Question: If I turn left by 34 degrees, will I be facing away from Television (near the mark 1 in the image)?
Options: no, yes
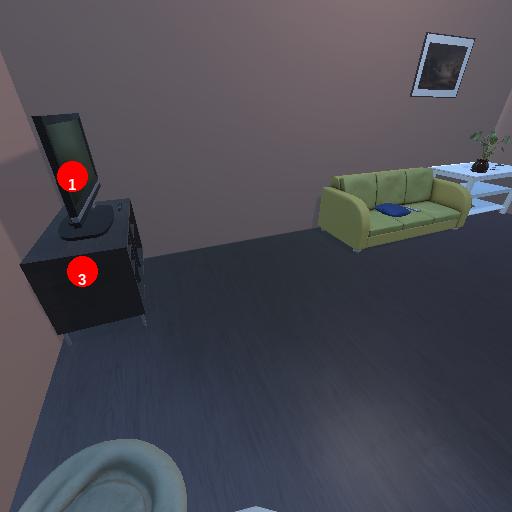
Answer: no